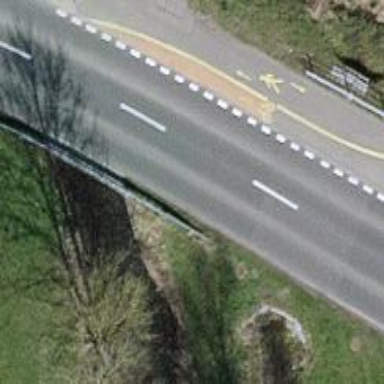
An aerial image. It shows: Cycleway.